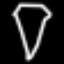
Label: diamond